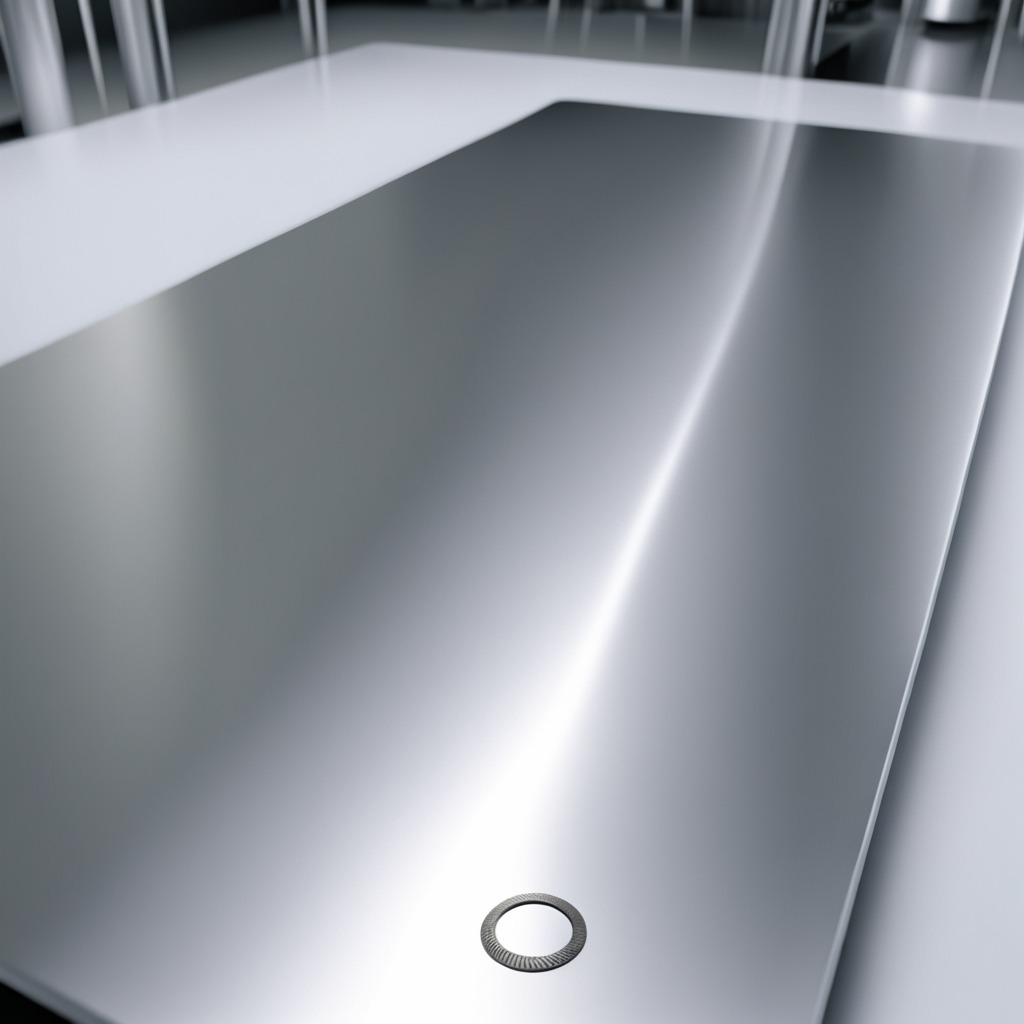
A flat metal washer is lying on a stainless steel table in a high-end prototyping lab.